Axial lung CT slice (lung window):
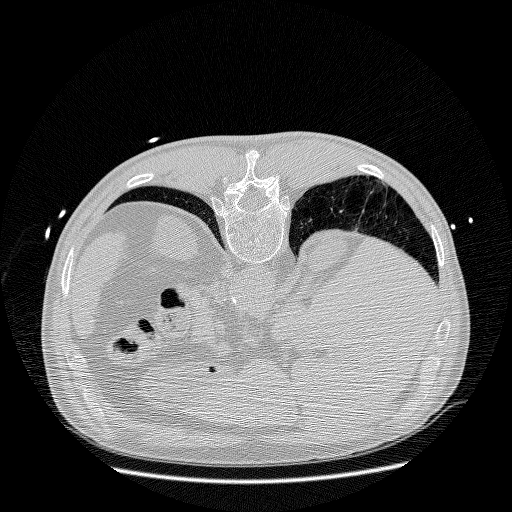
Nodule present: no